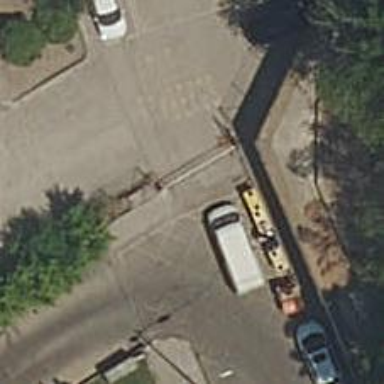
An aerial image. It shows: Sliding gate as barrier.